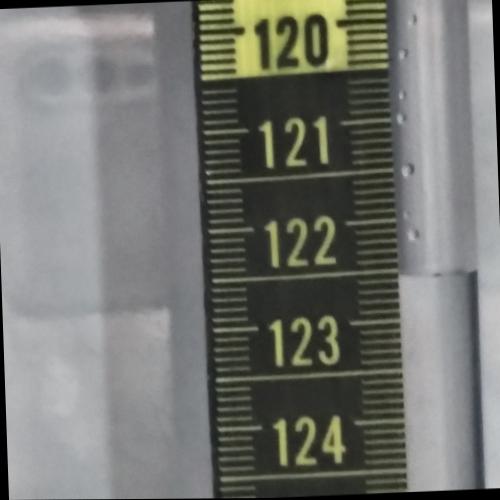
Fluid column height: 122.6 cm